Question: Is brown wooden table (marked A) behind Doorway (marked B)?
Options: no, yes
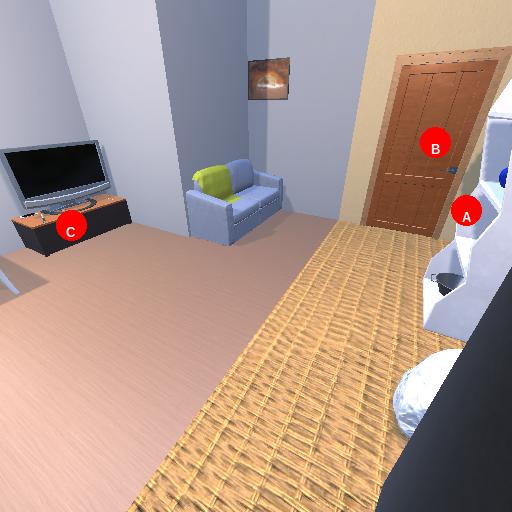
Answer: no